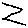
Label: zigzag